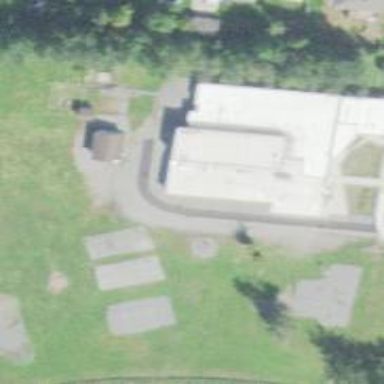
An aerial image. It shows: School.